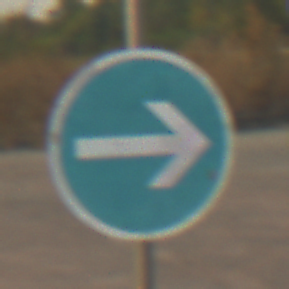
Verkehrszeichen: VorgeschriebeneFahrtrichtungHierRechts
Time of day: SunriseSunset
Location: Outdoor (Suburban)
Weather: PartlyCloudy
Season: NotSpecified
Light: Natural